Question: In regards to this specific query :
Don't expect to understand the data that is queried : it is irrelevant.
Just take a look at the :
'''
SELECT
de.DocumentEntryId,
de.Number,
currentdev.ToIgnore,
previousdev.ToIgnore,
currentdev.DocumentEntryValueId AS CurrentDocumentEntryValueId,
SUM(currentper.Value) AS CurrentPaymentRate,
SUM(currentdevr.ConversionRate) AS CurrentConversionRate,
MAX(previousdev.DocumentEntryValueId) AS PreviousDocumentEntryValueId,
SUM(previousper.Value) AS PreviousPaymentRate,
SUM(previousdevr.ConversionRate) AS PreviousConversionRate
FROM
DocumentEntry de
INNER JOIN PaymentEntry currentpe ON currentpe.PaymentEntryId = de.CurrentPaymentEntryId
INNER JOIN DocumentEntryValue currentdev ON currentpe.DocumentEntryValueId = currentdev.DocumentEntryValueId
INNER JOIN DocumentEntryValue previousdev ON previousdev.DocumentEntryId = de.DocumentEntryId
INNER JOIN PaymentEntryRate currentper ON currentpe.PaymentEntryId = currentper.PaymentEntryId
INNER JOIN DocumentEntryValueRate currentdevr ON currentdev.DocumentEntryValueId = currentdevr.DocumentEntryValueId
INNER JOIN PaymentEntry previouspe ON previousdev.DocumentEntryValueId = previouspe.DocumentEntryValueId
INNER JOIN PaymentEntryRate previousper ON previouspe.PaymentEntryId = previousper.PaymentEntryId
INNER JOIN DocumentEntryValueRate previousdevr ON previousdevr.DocumentEntryValueId = previousdev.DocumentEntryValueId
WHERE
previousdev.DocumentEntryValueId <> currentdev.DocumentEntryValueId
AND currentdev.ToIgnore <> 1
AND previousdev.ToIgnore <> 1
AND currentpe.PaymentId = previouspe.PaymentId
GROUP BY
de.DocumentEntryId,
de.Number,
currentdev.ToIgnore,
previousdev.ToIgnore,
currentdev.DocumentEntryValueId
ORDER BY DocumentEntryId
'''
Especially these two :
'''
AND currentdev.ToIgnore <> 1
AND previousdev.ToIgnore <> 1
'''
: ToIgnore is a bit column.
This query takes around 10 seconds to return about 1300 rows.
However, if I change these two lines to use the operator :
'''
AND currentdev.ToIgnore = 0
AND previousdev.ToIgnore = 0
'''
It takes forever to return anything.
It it helps, here are the indexes from each table :
Table indexes :
'''
ALTER TABLE [dbo].[DocumentEntry] ADD CONSTRAINT [DocumentEntry$0] PRIMARY KEY CLUSTERED
(
[DocumentEntryId] ASC
)WITH (PAD_INDEX = OFF, STATISTICS_NORECOMPUTE = OFF, SORT_IN_TEMPDB = OFF, IGNORE_DUP_KEY = OFF, ONLINE = OFF, ALLOW_ROW_LOCKS = ON, ALLOW_PAGE_LOCKS = ON) ON [Data Filegroup 1]
CREATE NONCLUSTERED INDEX [IDX_DOCUMENTENTRY_REFNUMBER] ON [dbo].[DocumentEntry]
(
[EntryReferenceNumber] ASC
)WITH (PAD_INDEX = OFF, STATISTICS_NORECOMPUTE = OFF, SORT_IN_TEMPDB = OFF, DROP_EXISTING = OFF, ONLINE = OFF, ALLOW_ROW_LOCKS = ON, ALLOW_PAGE_LOCKS = ON) ON [Data Filegroup 1]
CREATE NONCLUSTERED INDEX [missing_index_14227] ON [dbo].[DocumentEntry]
(
[MasterDocumentEntryId] ASC
)WITH (PAD_INDEX = OFF, STATISTICS_NORECOMPUTE = OFF, SORT_IN_TEMPDB = OFF, DROP_EXISTING = OFF, ONLINE = OFF, ALLOW_ROW_LOCKS = ON, ALLOW_PAGE_LOCKS = ON) ON [Data Filegroup 1]
CREATE NONCLUSTERED INDEX [missing_index_186297_186296_DocumentEntry] ON [dbo].[DocumentEntry]
(
[Number] ASC
)
INCLUDE ( [DocumentEntryId]) WITH (PAD_INDEX = OFF, STATISTICS_NORECOMPUTE = OFF, SORT_IN_TEMPDB = OFF, DROP_EXISTING = OFF, ONLINE = OFF, ALLOW_ROW_LOCKS = ON, ALLOW_PAGE_LOCKS = ON) ON [Data Filegroup 1]
'''
Table indexes :
'''
ALTER TABLE [dbo].[DocumentEntryValue] ADD CONSTRAINT [DocumentEntryValue$0] PRIMARY KEY CLUSTERED
(
[DocumentEntryValueId] ASC
)WITH (PAD_INDEX = OFF, STATISTICS_NORECOMPUTE = OFF, SORT_IN_TEMPDB = OFF, IGNORE_DUP_KEY = OFF, ONLINE = OFF, ALLOW_ROW_LOCKS = ON, ALLOW_PAGE_LOCKS = ON) ON [Data Filegroup 1]
CREATE NONCLUSTERED INDEX [IDX_DOCUMENTENTRYVALUE_DOCENTRYID] ON [dbo].[DocumentEntryValue]
(
[DocumentEntryId] ASC
)WITH (PAD_INDEX = OFF, STATISTICS_NORECOMPUTE = OFF, SORT_IN_TEMPDB = OFF, DROP_EXISTING = OFF, ONLINE = OFF, ALLOW_ROW_LOCKS = ON, ALLOW_PAGE_LOCKS = ON) ON [Data Filegroup 1]
CREATE NONCLUSTERED INDEX [IDX_DOCUMENTENTRYVALUE_REFNUMBER] ON [dbo].[DocumentEntryValue]
(
[EntryValueReferenceNumber] ASC
)WITH (PAD_INDEX = OFF, STATISTICS_NORECOMPUTE = OFF, SORT_IN_TEMPDB = OFF, DROP_EXISTING = OFF, ONLINE = OFF, ALLOW_ROW_LOCKS = ON, ALLOW_PAGE_LOCKS = ON) ON [Data Filegroup 1]
CREATE NONCLUSTERED INDEX [missing_index_4022_4021_DocumentEntryValue] ON [dbo].[DocumentEntryValue]
(
[ReferenceDocumentId] ASC
)WITH (PAD_INDEX = OFF, STATISTICS_NORECOMPUTE = OFF, SORT_IN_TEMPDB = OFF, DROP_EXISTING = OFF, ONLINE = OFF, ALLOW_ROW_LOCKS = ON, ALLOW_PAGE_LOCKS = ON) ON [Data Filegroup 1]
'''
Table indexes :
'''
ALTER TABLE [dbo].[DocumentEntryValueRate] ADD CONSTRAINT [DocumentEntryValueRate$0] PRIMARY KEY CLUSTERED
(
[DocumentEntryValueRateId] ASC
)WITH (PAD_INDEX = OFF, STATISTICS_NORECOMPUTE = OFF, SORT_IN_TEMPDB = OFF, IGNORE_DUP_KEY = OFF, ONLINE = OFF, ALLOW_ROW_LOCKS = ON, ALLOW_PAGE_LOCKS = ON) ON [Data Filegroup 1]
CREATE NONCLUSTERED INDEX [missing_index_56865_56864_DocumentEntryValueRate] ON [dbo].[DocumentEntryValueRate]
(
[DocumentEntryValueId] ASC
)
INCLUDE ( [timestamp],
[DocumentEntryValueRateId],
[RateId],
[RateVersionId],
[RateTypeId],
[RateGroupId],
[RatePeriodValueId],
[ConversionRate]) WITH (PAD_INDEX = OFF, STATISTICS_NORECOMPUTE = OFF, SORT_IN_TEMPDB = OFF, DROP_EXISTING = OFF, ONLINE = OFF, ALLOW_ROW_LOCKS = ON, ALLOW_PAGE_LOCKS = ON) ON [Data Filegroup 1]
'''
Table indexes :
'''
ALTER TABLE [dbo].[PaymentEntry] ADD CONSTRAINT [PaymentEntry$0] PRIMARY KEY CLUSTERED
(
[PaymentEntryId] ASC
)WITH (PAD_INDEX = OFF, STATISTICS_NORECOMPUTE = OFF, SORT_IN_TEMPDB = OFF, IGNORE_DUP_KEY = OFF, ONLINE = OFF, ALLOW_ROW_LOCKS = ON, ALLOW_PAGE_LOCKS = ON) ON [Data Filegroup 1]
CREATE NONCLUSTERED INDEX [IDX_PAYMENTENTRY_DOCENTRYVALUEID] ON [dbo].[PaymentEntry]
(
[DocumentEntryValueId] ASC
)WITH (PAD_INDEX = OFF, STATISTICS_NORECOMPUTE = OFF, SORT_IN_TEMPDB = OFF, DROP_EXISTING = OFF, ONLINE = OFF, ALLOW_ROW_LOCKS = ON, ALLOW_PAGE_LOCKS = ON) ON [Data Filegroup 1]
CREATE NONCLUSTERED INDEX [missing_index_2517_2516_PaymentEntry] ON [dbo].[PaymentEntry]
(
[PaymentId] ASC
)WITH (PAD_INDEX = OFF, STATISTICS_NORECOMPUTE = OFF, SORT_IN_TEMPDB = OFF, DROP_EXISTING = OFF, ONLINE = OFF, ALLOW_ROW_LOCKS = ON, ALLOW_PAGE_LOCKS = ON) ON [Data Filegroup 1]
'''
Table indexes :
'''
ALTER TABLE [dbo].[PaymentEntryRate] ADD CONSTRAINT [PaymentEntryRate$0] PRIMARY KEY CLUSTERED
(
[PaymentEntryRateId] ASC
)WITH (PAD_INDEX = OFF, STATISTICS_NORECOMPUTE = OFF, SORT_IN_TEMPDB = OFF, IGNORE_DUP_KEY = OFF, ONLINE = OFF, ALLOW_ROW_LOCKS = ON, ALLOW_PAGE_LOCKS = ON) ON [Data Filegroup 1]
CREATE NONCLUSTERED INDEX [IDX_PAYMENTENTRYRATE_PAYMENTENTRYID] ON [dbo].[PaymentEntryRate]
(
[PaymentEntryId] ASC
)WITH (PAD_INDEX = OFF, STATISTICS_NORECOMPUTE = OFF, SORT_IN_TEMPDB = OFF, DROP_EXISTING = OFF, ONLINE = OFF, ALLOW_ROW_LOCKS = ON, ALLOW_PAGE_LOCKS = ON) ON [Data Filegroup 1]
CREATE NONCLUSTERED INDEX [missing_index_2618_2617_PaymentEntryRate] ON [dbo].[PaymentEntryRate]
(
[RateId] ASC
)
INCLUDE ( [timestamp],
[PaymentEntryRateId],
[PaymentEntryId],
[RateTypeId],
[RateGroupId],
[RateVersionId],
[RatePeriodValueId],
[Value]) WITH (PAD_INDEX = OFF, STATISTICS_NORECOMPUTE = OFF, SORT_IN_TEMPDB = OFF, DROP_EXISTING = OFF, ONLINE = OFF, ALLOW_ROW_LOCKS = ON, ALLOW_PAGE_LOCKS = ON) ON [Data Filegroup 1]
CREATE NONCLUSTERED INDEX [missing_index_2686_2685_PaymentEntryRate] ON [dbo].[PaymentEntryRate]
(
[RateTypeId] ASC,
[RateId] ASC,
[RatePeriodValueId] ASC
)
INCLUDE ( [PaymentEntryId]) WITH (PAD_INDEX = OFF, STATISTICS_NORECOMPUTE = OFF, SORT_IN_TEMPDB = OFF, DROP_EXISTING = OFF, ONLINE = OFF, ALLOW_ROW_LOCKS = ON, ALLOW_PAGE_LOCKS = ON) ON [Data Filegroup 1]
'''
Here is a part of the estimated execution plan when I use the equality operators (= 0) :

Can someone explains why, in this case (or probably in many cases), the inequality operator seems faster than the equality operator ?
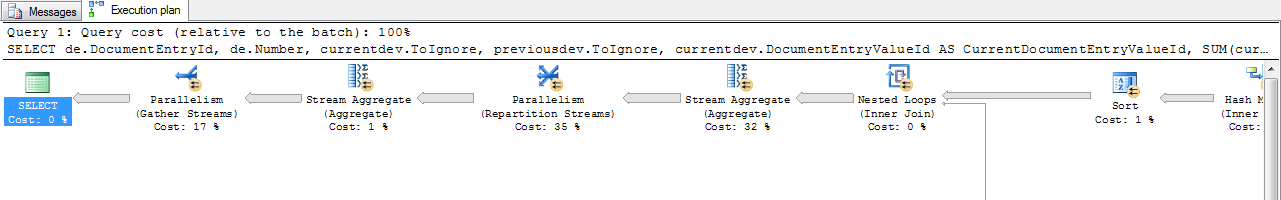
Answer: I'm not sure why, but I'm unable to post comments, only answers so please ignore if this doesn't work for you.
Creating a nonclustered index with "WHERE ToIgnore = 0" should correct the issue.
What is the record count for records with ToIgnore=1 vs ToIgnore=0? My guess is the amount of records with ToIngore=1 is much larger than them being set to 0.
I remember a while back an Oracle/SQL DBA telling me that and index was not needed for bit columns because Microsoft took care of that for you, which would explain your problem. However, I'm unable to find anything to back it up and it might be something with Oracle and they assumed MS must do it as well.